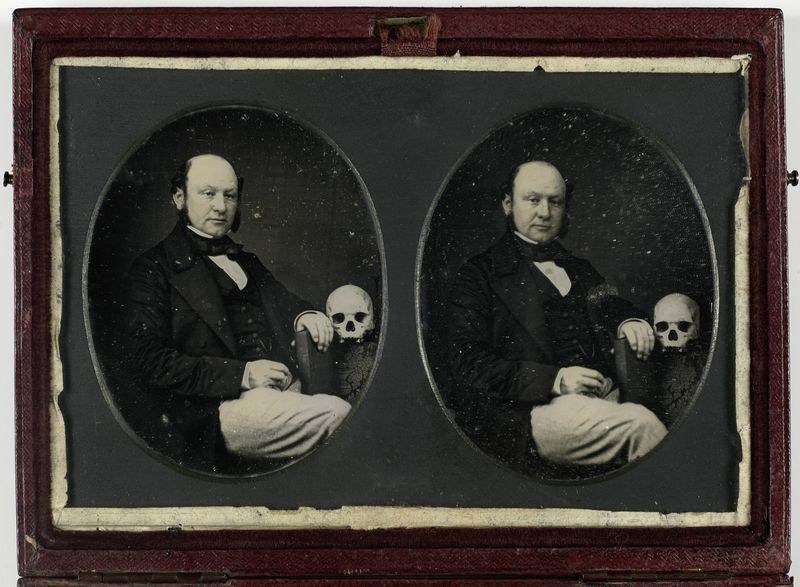
Titel: Portret van een man met doodskop
Standort: Amsterdam
Institution: Rijksmuseum
Schlagwörter: homme, noeud, costume, livre, vêtements, crâne